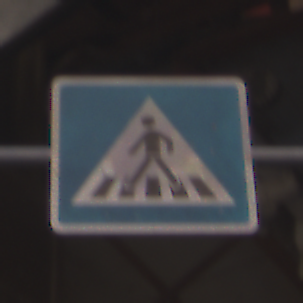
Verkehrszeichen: FussgaengerueberwegRechts
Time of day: MorningAfternoon
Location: Outdoor (Urban)
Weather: Clear
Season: NotSpecified
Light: Natural